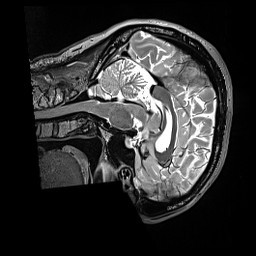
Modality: T2w
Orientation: sagittal
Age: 44
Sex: female
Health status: ill
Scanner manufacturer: siemens
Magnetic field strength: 3 T
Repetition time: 3.2 s
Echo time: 0.564 s